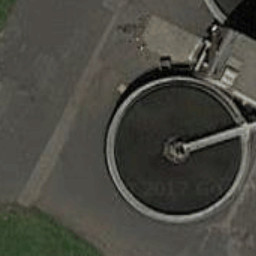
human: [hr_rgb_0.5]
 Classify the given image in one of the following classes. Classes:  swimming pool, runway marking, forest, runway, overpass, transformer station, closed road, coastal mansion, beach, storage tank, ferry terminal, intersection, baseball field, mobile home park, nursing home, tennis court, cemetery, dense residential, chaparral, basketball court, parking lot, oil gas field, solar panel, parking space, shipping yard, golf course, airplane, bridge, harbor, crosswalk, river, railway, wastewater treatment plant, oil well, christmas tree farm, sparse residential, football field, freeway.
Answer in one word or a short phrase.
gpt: wastewater treatment plant